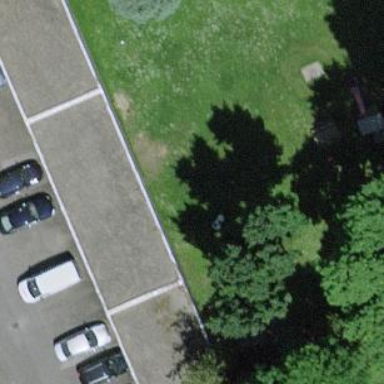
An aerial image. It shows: Group of garages.